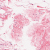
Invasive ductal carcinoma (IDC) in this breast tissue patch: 0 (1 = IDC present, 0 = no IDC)